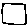
Label: square